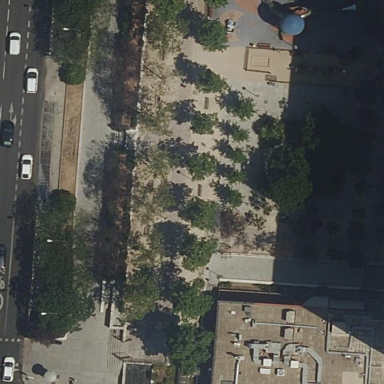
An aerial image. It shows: Park.